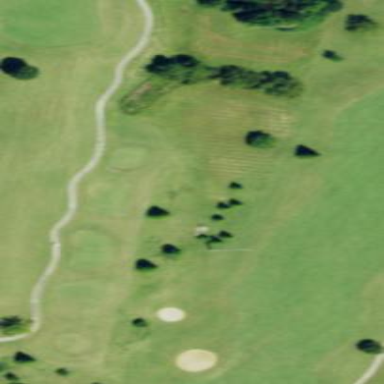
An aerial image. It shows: Golf fairway surrounded by grass.